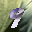
Label: 9